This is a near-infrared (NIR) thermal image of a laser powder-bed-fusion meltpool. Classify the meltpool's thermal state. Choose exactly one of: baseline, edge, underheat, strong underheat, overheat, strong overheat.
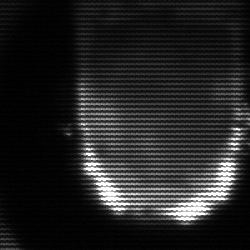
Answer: baseline